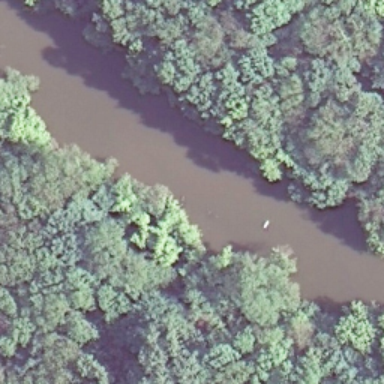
It is a river with dense forest on both banks of the river .